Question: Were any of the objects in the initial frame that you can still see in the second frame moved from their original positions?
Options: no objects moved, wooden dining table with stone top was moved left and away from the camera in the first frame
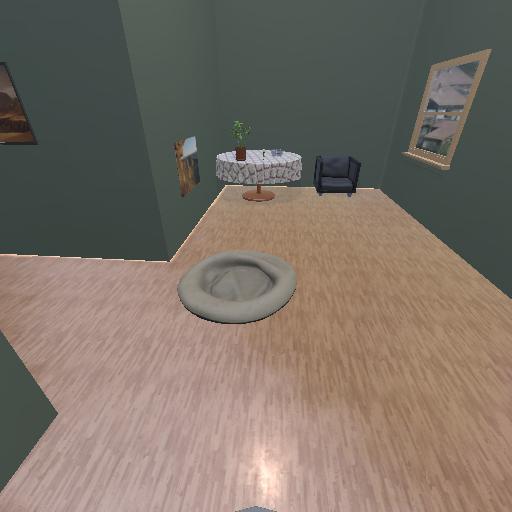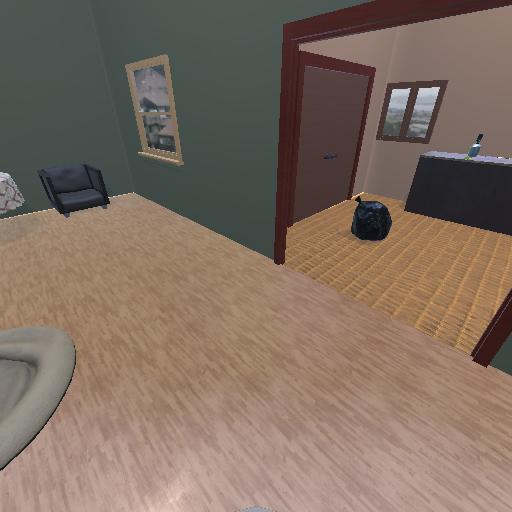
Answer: no objects moved